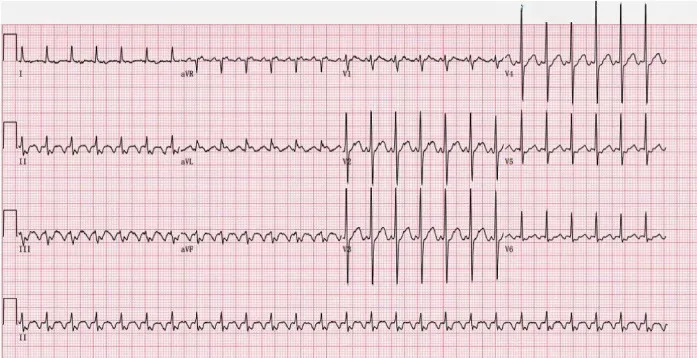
ECG of the patient after the second admission (heart rate 156 beats/min, ectopic rhythm, abnormal ECG, atrial flutter, 2:1 AV conduction).
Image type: electrography (ekg)